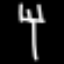
Label: fork